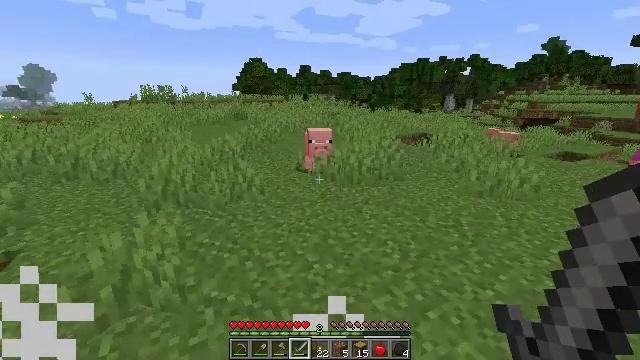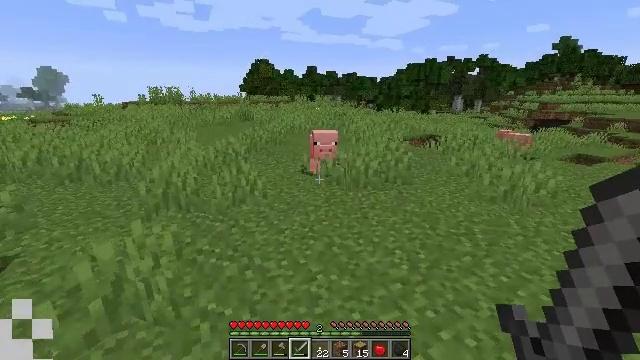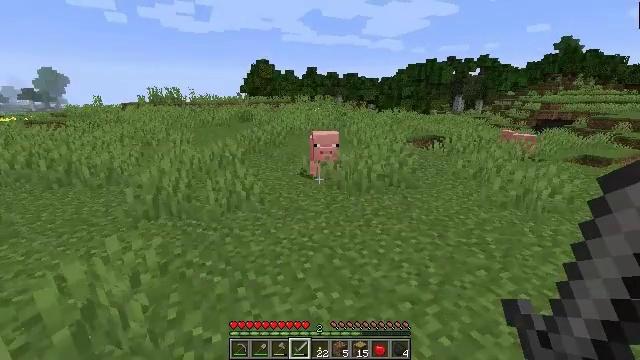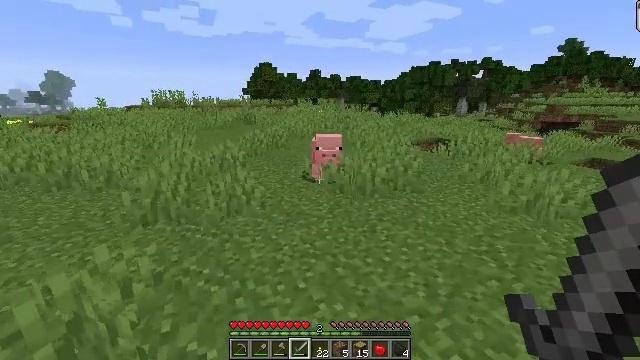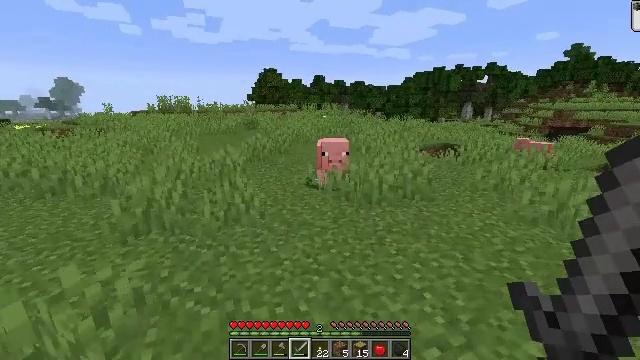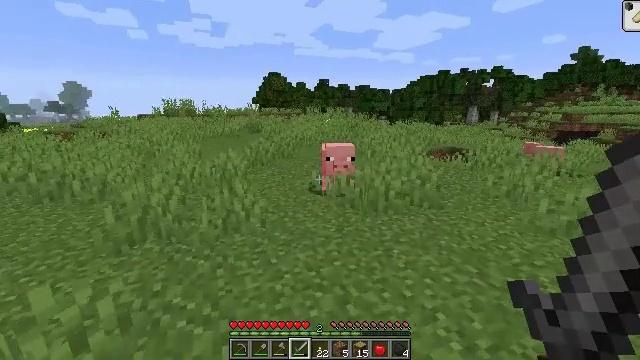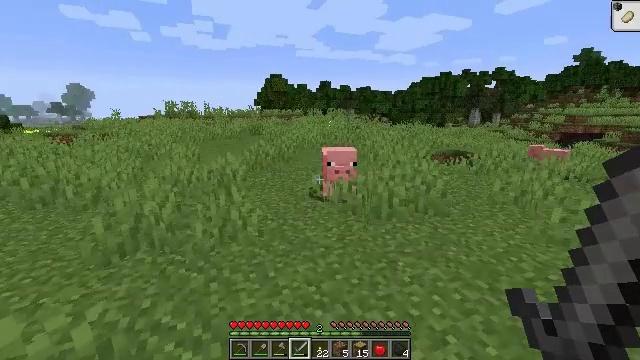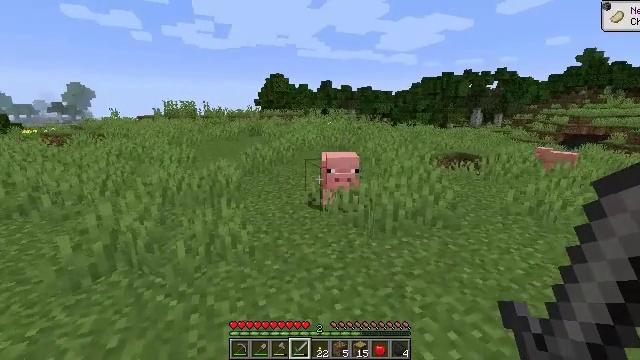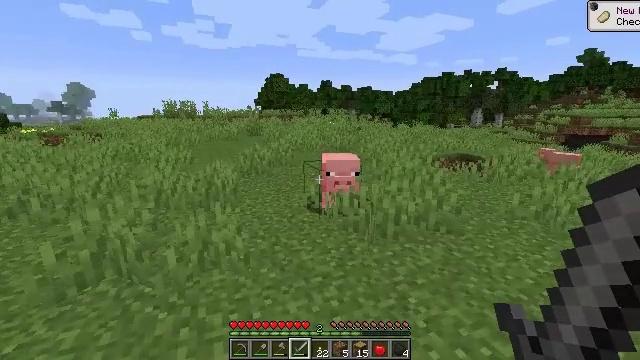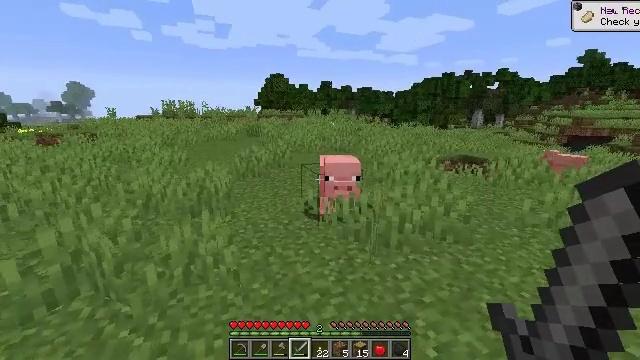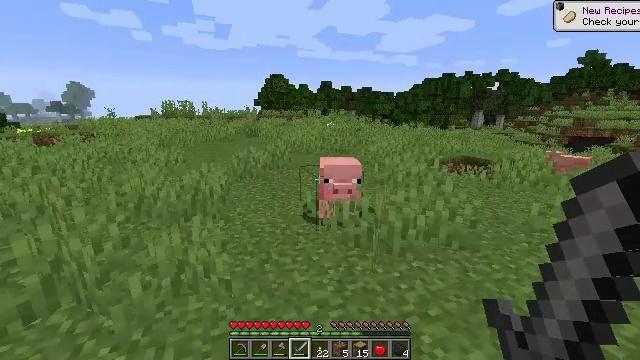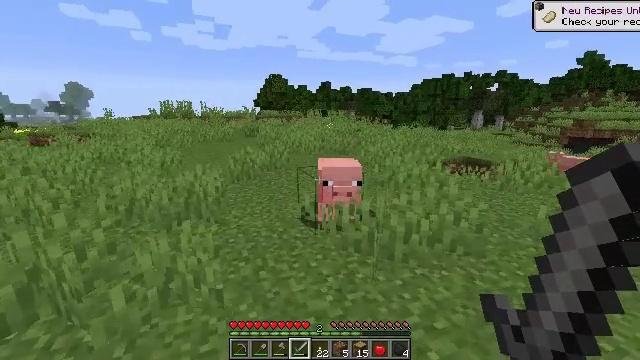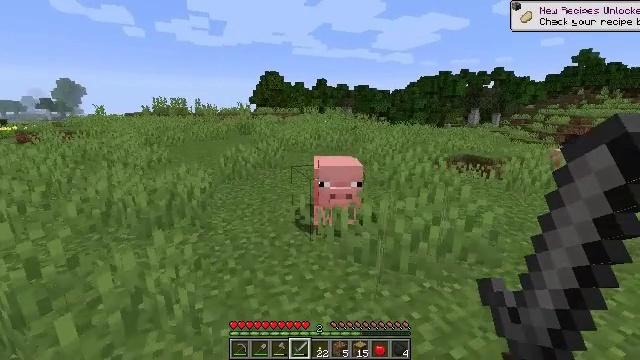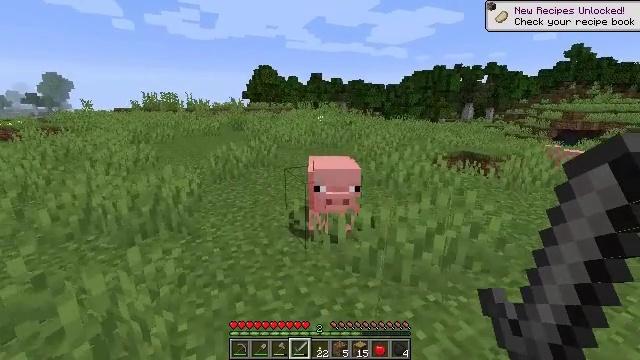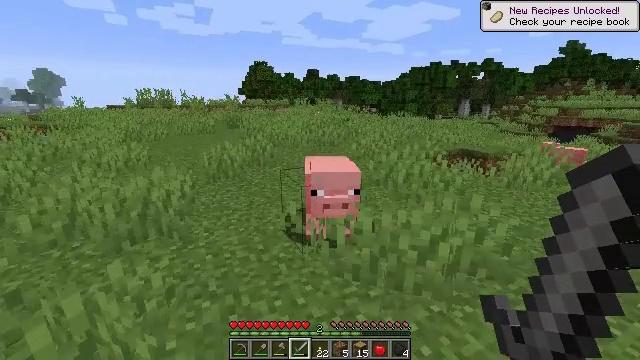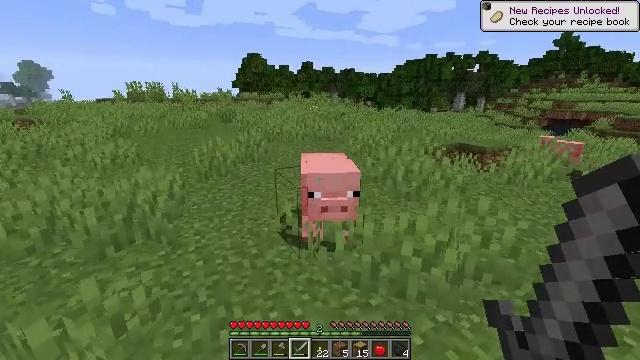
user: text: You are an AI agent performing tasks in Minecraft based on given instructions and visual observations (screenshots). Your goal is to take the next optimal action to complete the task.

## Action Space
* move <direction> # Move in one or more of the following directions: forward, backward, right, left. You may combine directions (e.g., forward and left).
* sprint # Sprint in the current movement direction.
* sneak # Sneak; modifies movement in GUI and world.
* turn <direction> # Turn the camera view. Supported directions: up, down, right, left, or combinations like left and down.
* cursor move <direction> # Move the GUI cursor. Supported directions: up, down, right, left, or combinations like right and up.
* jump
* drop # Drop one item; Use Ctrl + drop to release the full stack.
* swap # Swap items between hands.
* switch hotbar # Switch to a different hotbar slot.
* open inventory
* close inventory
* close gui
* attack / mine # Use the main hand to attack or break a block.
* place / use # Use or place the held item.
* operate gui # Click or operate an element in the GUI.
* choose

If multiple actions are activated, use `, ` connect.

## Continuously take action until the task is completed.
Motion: motion action
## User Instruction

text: Mine the grass in the plains.
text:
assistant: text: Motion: move forward, turn left
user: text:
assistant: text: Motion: move forward
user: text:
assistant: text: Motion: move forward
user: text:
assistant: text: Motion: move forward
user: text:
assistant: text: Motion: move forward
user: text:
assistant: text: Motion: move forward
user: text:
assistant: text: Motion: move forward
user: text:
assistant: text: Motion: move forward
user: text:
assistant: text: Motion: move forward
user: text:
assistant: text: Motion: move forward
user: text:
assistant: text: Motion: move forward
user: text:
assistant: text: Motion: move forward
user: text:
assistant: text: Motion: move forward, turn right
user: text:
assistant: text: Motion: move forward
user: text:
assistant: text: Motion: move forward, turn right and down
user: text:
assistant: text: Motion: move forward, turn down
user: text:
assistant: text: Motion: move forward, turn right and down, attack / mine
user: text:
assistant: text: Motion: move forward, attack / mine
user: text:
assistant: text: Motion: move forward, attack / mine
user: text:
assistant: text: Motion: no_op
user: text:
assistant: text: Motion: no_op
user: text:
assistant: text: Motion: attack / mine
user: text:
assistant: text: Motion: attack / mine